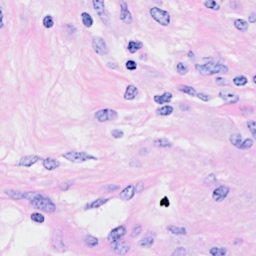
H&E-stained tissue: Breast